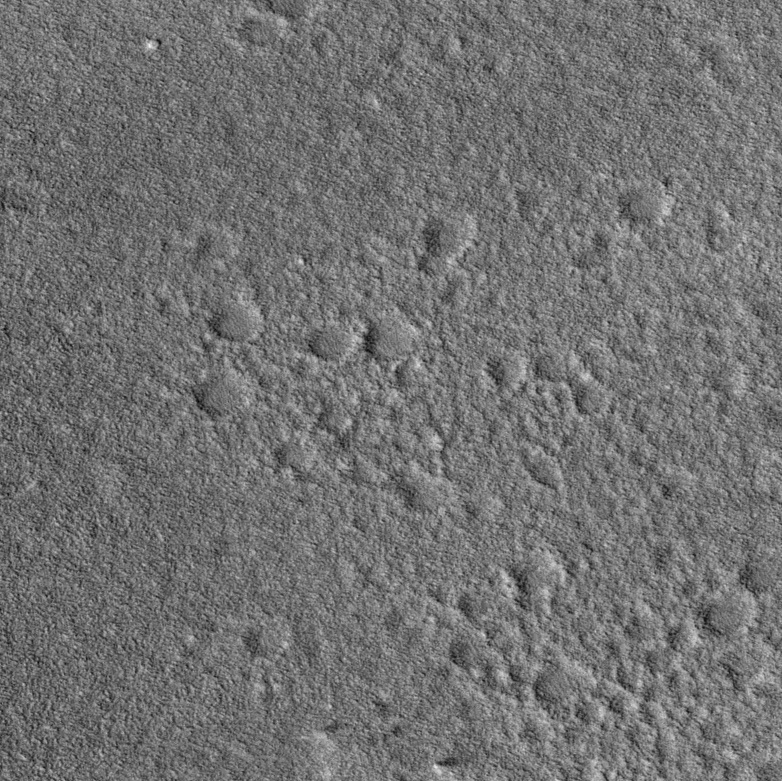
Label: dustdevil